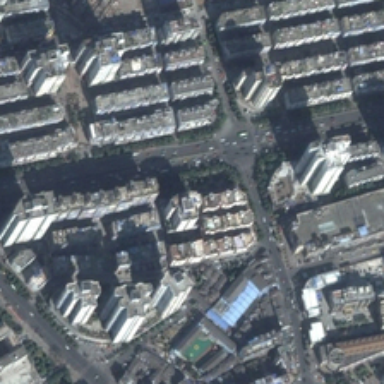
Many buildings and some green trees are in a commercial area .